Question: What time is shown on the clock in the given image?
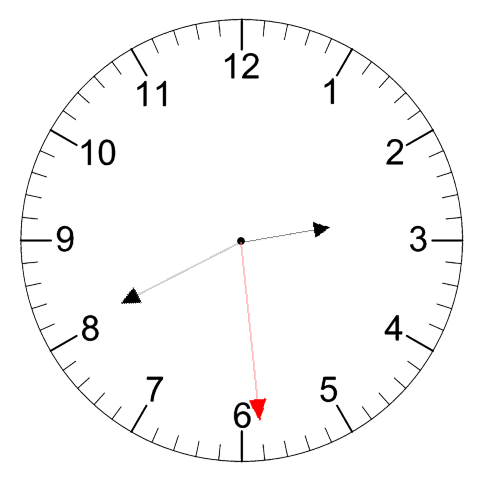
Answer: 02:40:29